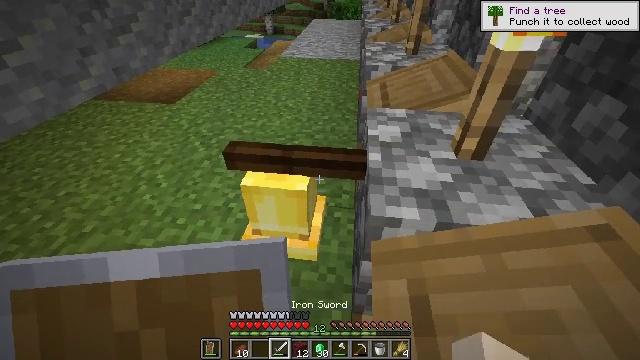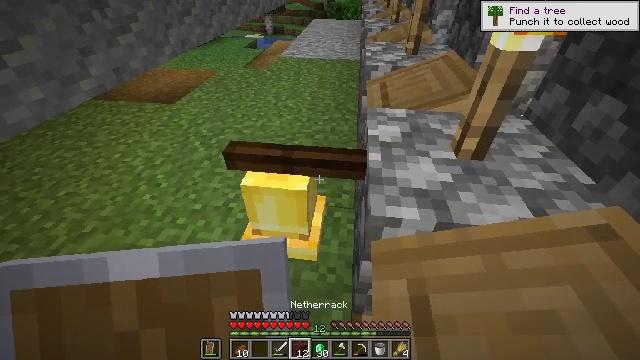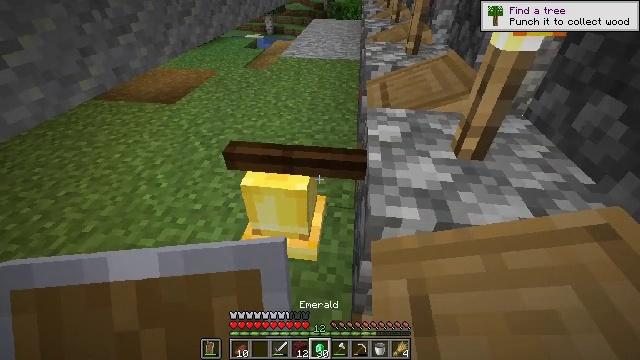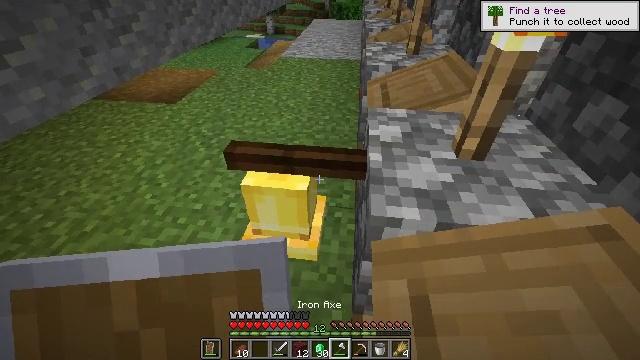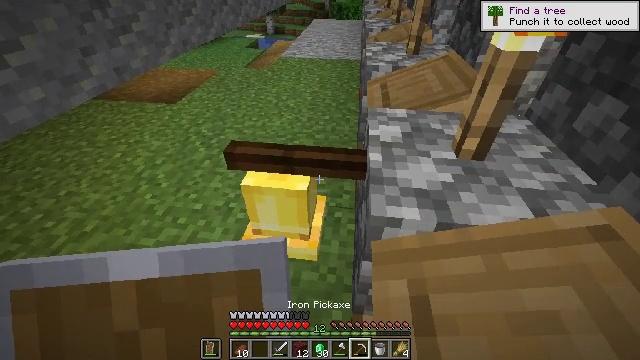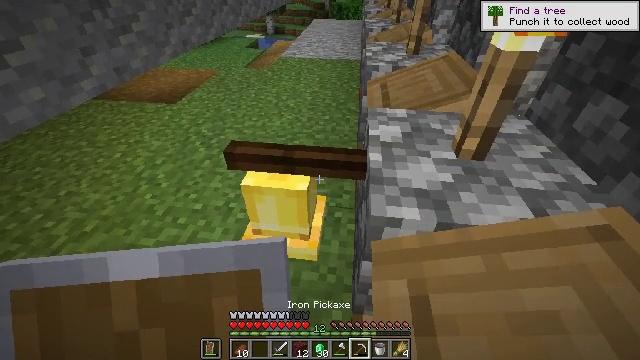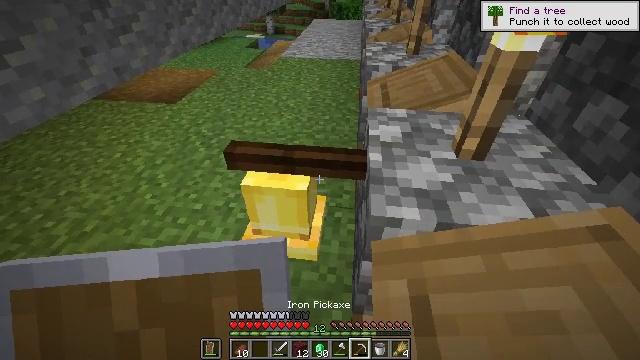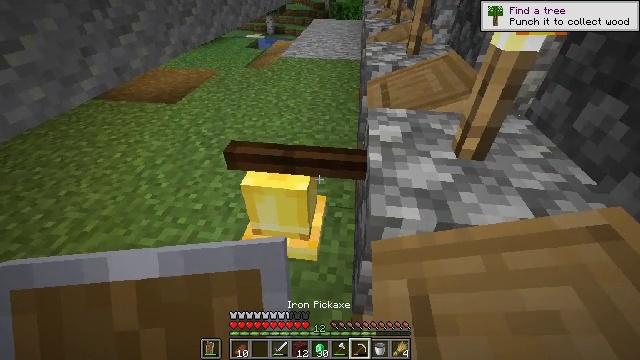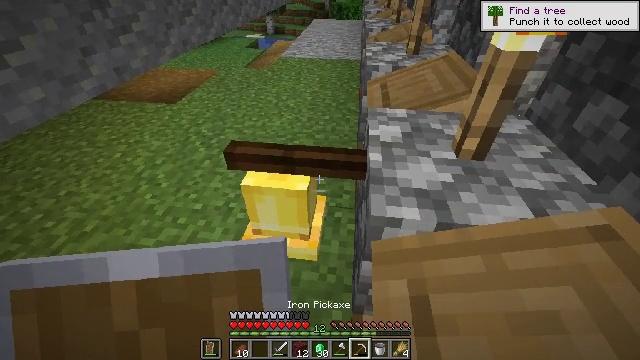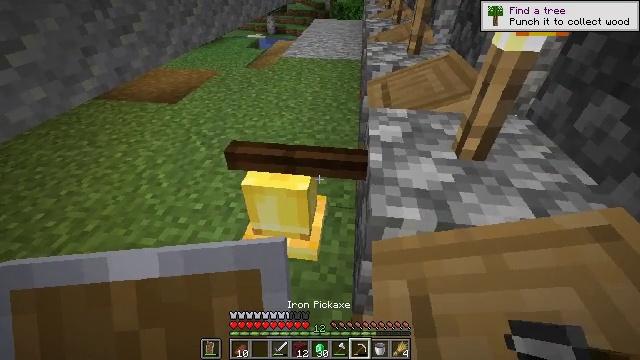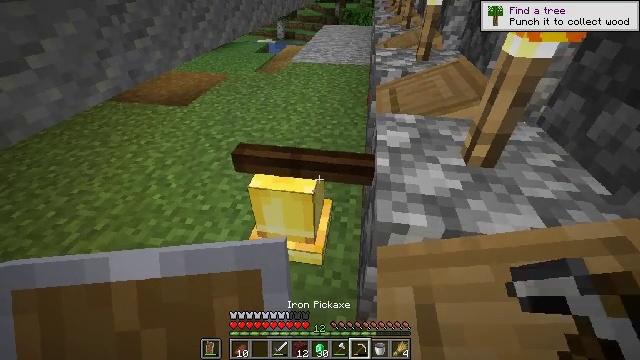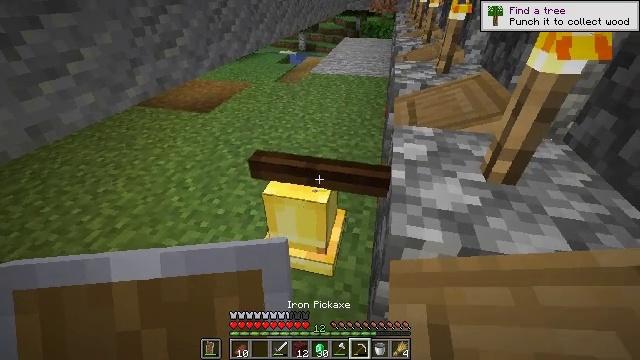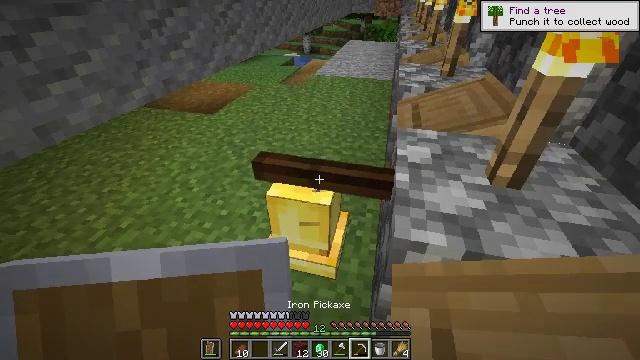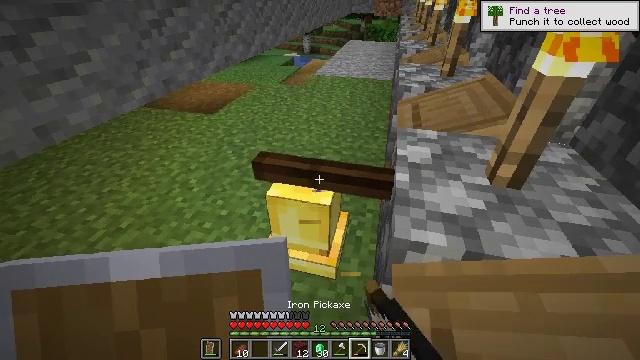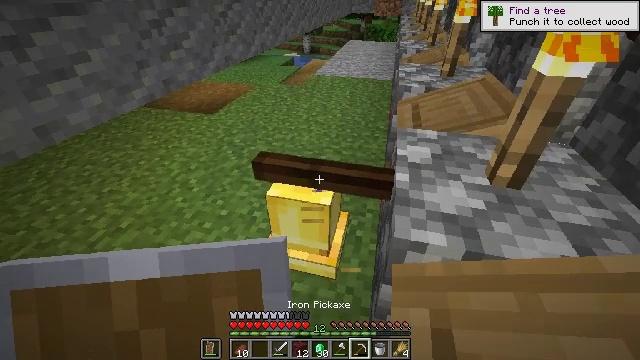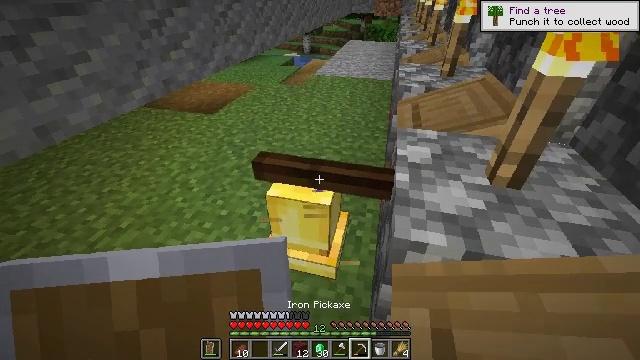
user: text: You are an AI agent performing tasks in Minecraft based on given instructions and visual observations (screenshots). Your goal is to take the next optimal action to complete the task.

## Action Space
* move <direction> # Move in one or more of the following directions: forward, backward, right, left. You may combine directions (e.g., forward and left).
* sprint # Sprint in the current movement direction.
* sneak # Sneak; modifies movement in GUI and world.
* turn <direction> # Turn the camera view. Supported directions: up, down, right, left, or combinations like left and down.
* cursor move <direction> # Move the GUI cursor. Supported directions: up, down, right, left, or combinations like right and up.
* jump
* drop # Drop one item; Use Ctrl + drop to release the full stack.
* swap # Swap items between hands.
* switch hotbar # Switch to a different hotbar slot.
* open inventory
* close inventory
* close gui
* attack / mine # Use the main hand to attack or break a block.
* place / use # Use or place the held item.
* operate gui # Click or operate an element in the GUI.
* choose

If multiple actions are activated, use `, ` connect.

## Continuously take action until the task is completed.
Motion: motion action
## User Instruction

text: Collect the bell.
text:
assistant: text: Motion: no_op
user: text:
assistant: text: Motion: no_op
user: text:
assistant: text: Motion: no_op
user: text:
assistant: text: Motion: no_op
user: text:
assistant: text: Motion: no_op
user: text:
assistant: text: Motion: no_op
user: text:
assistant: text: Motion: no_op
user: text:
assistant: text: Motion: no_op
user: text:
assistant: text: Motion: no_op
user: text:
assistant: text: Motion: turn left
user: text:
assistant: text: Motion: turn left and up
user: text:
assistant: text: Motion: attack / mine
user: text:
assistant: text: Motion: attack / mine
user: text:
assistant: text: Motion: attack / mine
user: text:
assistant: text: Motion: attack / mine
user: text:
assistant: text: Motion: attack / mine
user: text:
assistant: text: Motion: attack / mine
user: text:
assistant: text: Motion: attack / mine
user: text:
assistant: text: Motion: attack / mine
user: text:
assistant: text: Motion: attack / mine
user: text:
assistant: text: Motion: attack / mine
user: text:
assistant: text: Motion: attack / mine
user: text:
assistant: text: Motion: attack / mine
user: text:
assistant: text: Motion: attack / mine
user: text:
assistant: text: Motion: attack / mine
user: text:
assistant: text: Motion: attack / mine
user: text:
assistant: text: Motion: attack / mine
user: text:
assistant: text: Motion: attack / mine
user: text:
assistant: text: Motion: attack / mine
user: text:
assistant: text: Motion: attack / mine